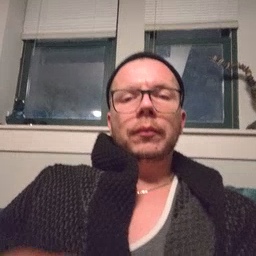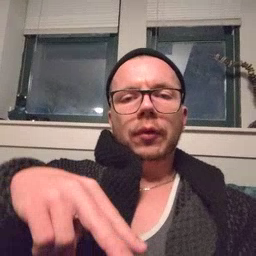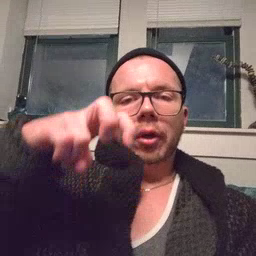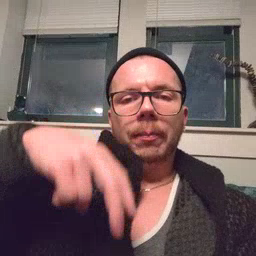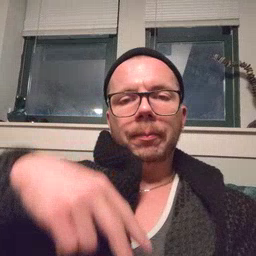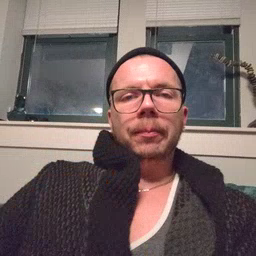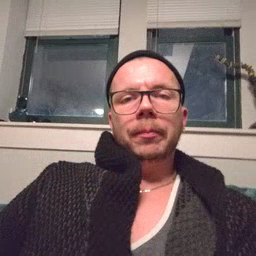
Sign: jump